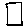
Label: square